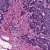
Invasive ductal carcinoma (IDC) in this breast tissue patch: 1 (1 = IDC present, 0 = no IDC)